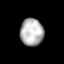
Tissue: lung
Cell type: Epithelial cells
Senescence score: 0.2283
Nuclear area (px): 626
Mean DAPI intensity: 178.89